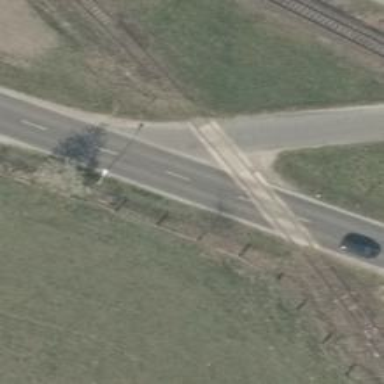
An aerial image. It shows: Railway level crossing.